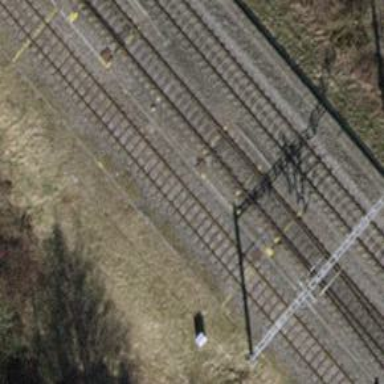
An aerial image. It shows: Railway switch.